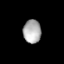
Tissue: lung
Cell type: Others
Senescence score: 0.2208
Nuclear area (px): 408
Mean DAPI intensity: 174.071